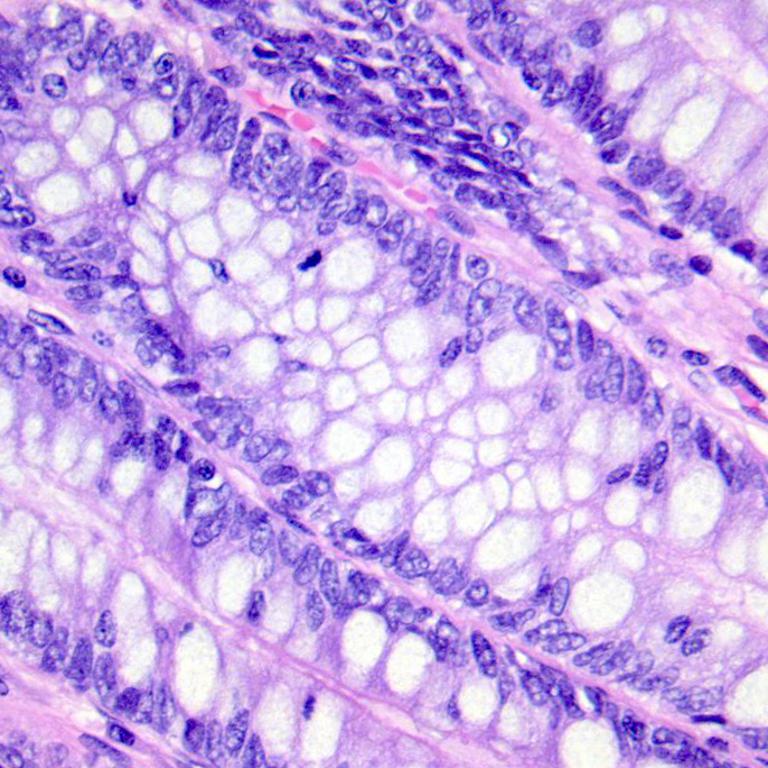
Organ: colon
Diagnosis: benign